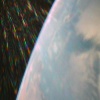
Label: sunburn